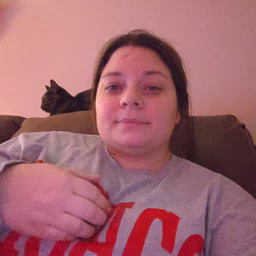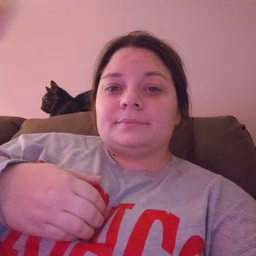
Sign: head